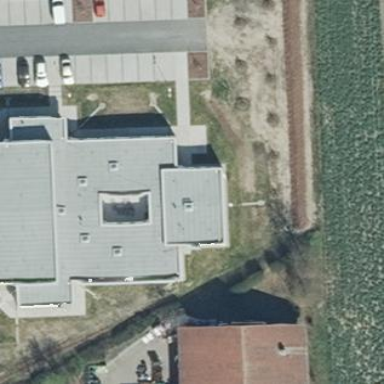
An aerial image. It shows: Ambulance station building.